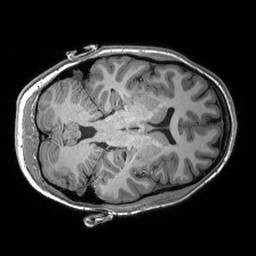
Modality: T1w
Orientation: axial
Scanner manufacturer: siemens
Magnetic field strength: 3 T
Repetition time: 2.53 s
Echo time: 0.00288 s